Field crop: maize
Growth stage: 2
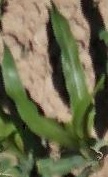
Species: maize